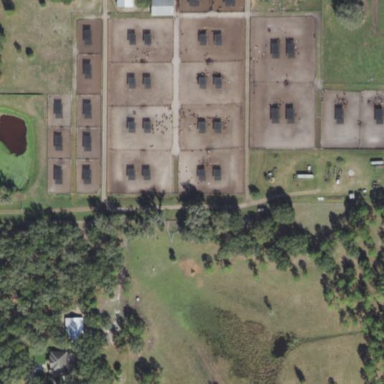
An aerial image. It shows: Feedlot in farmyard.